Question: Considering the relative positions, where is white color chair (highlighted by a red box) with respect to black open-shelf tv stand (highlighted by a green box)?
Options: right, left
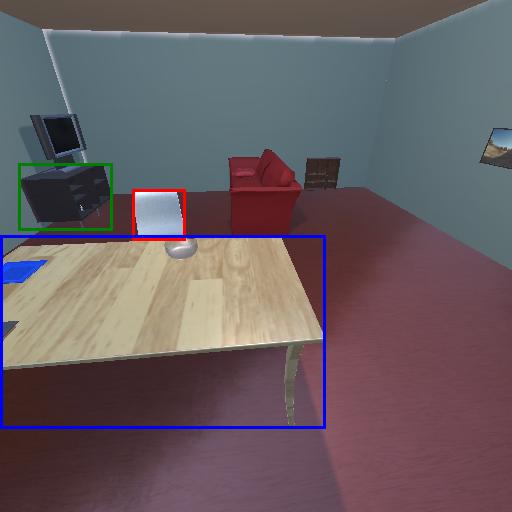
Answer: right